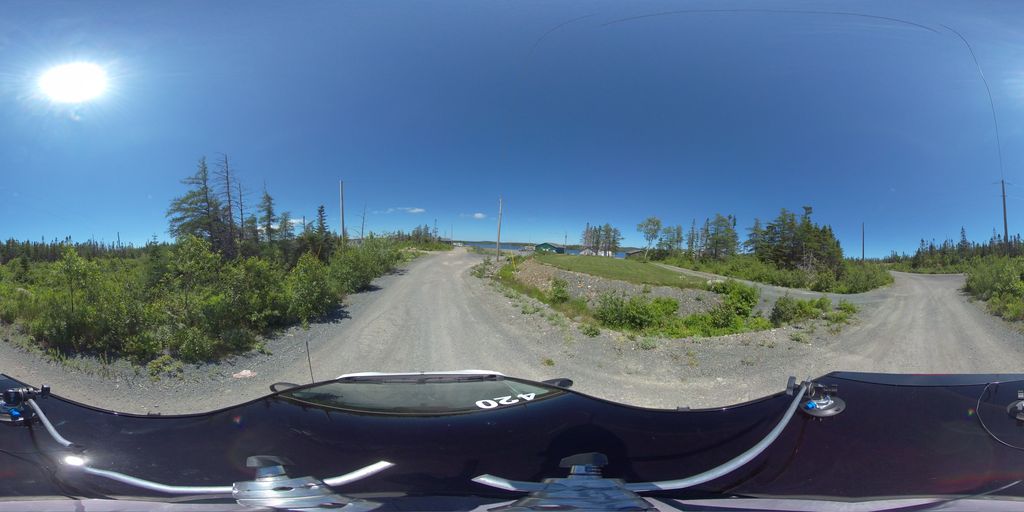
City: st_johns